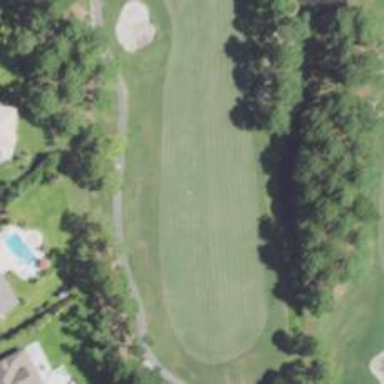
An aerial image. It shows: View of golf hole.